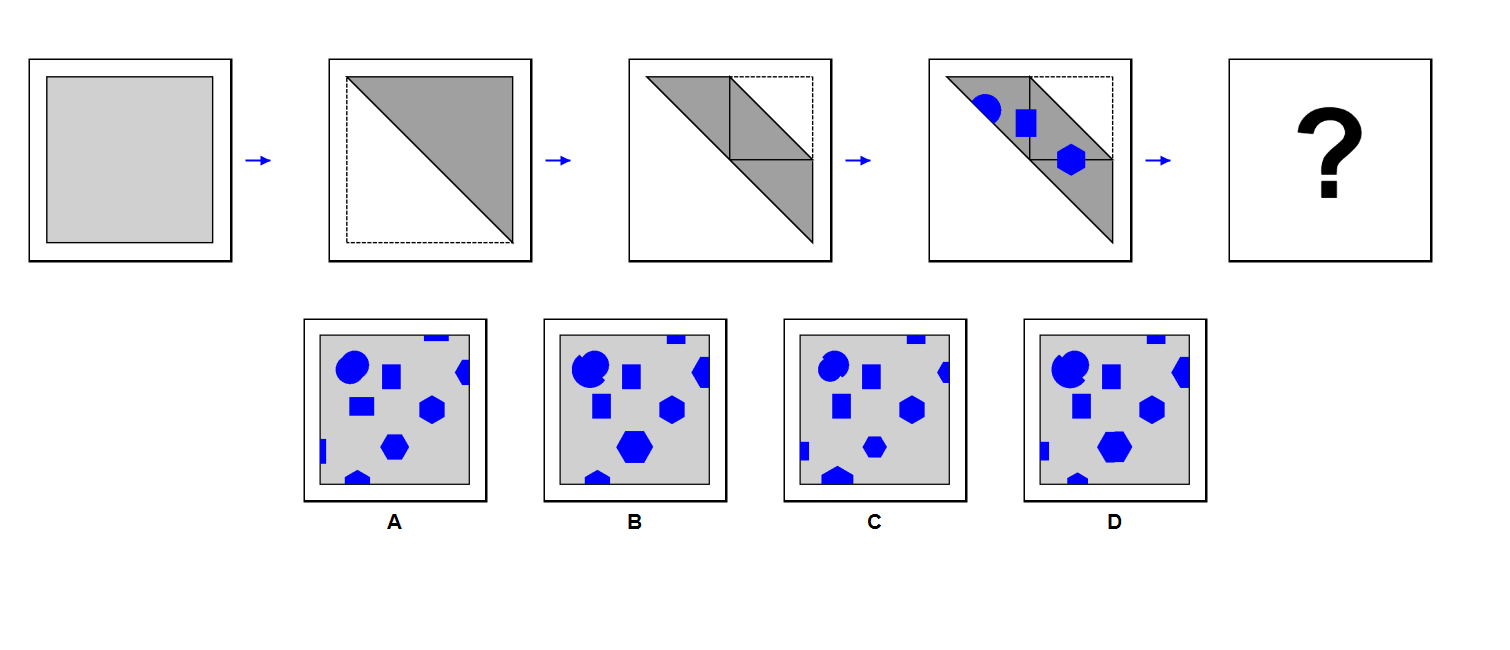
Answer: A